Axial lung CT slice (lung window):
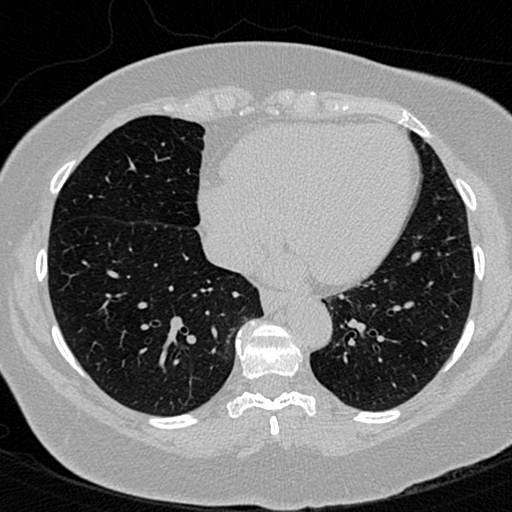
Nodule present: no